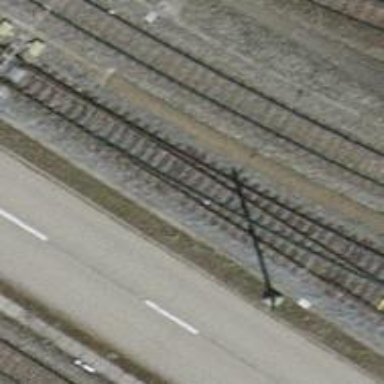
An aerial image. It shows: Railway switch.